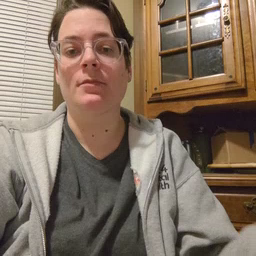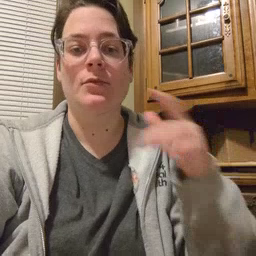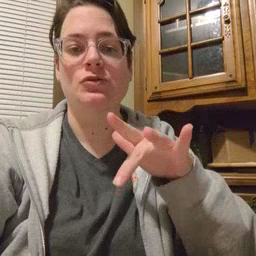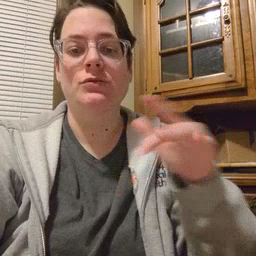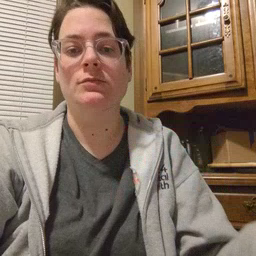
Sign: touch